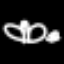
Label: angel